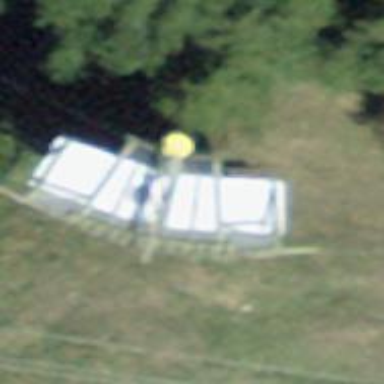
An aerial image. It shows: Pylon for aerialway.